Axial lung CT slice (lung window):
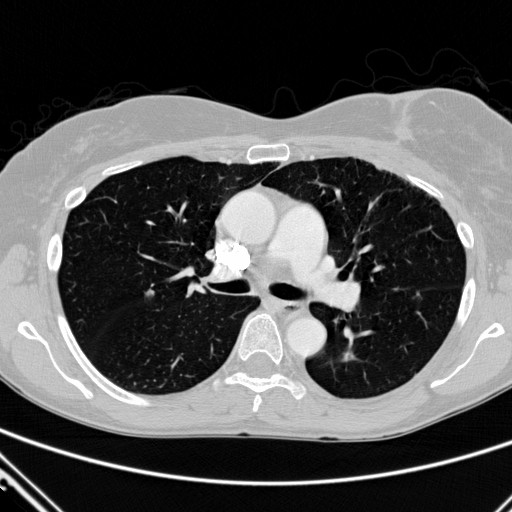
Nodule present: yes
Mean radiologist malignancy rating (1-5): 2